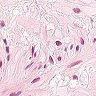
Metastatic tissue present: no